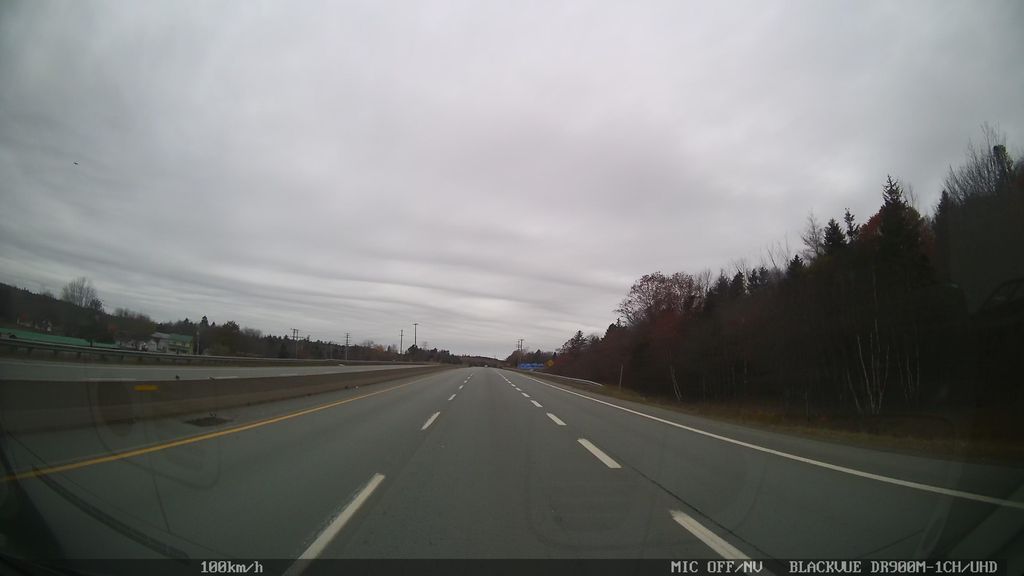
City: halifax